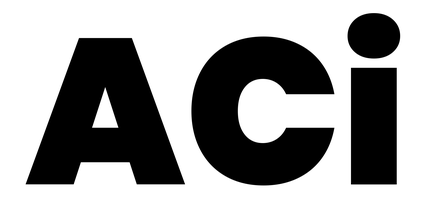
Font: Poppins-Black